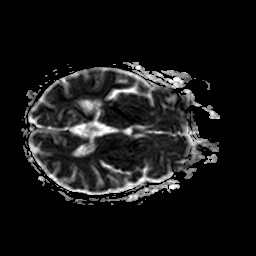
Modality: ADC
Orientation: axial
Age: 81
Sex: female
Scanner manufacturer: philips
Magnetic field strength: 1.5 T
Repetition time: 4.808 s
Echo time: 0.07764 s